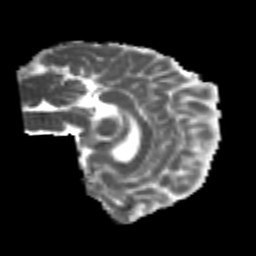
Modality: MD
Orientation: sagittal
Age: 24
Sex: female
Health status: healthy
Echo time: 0.074 s